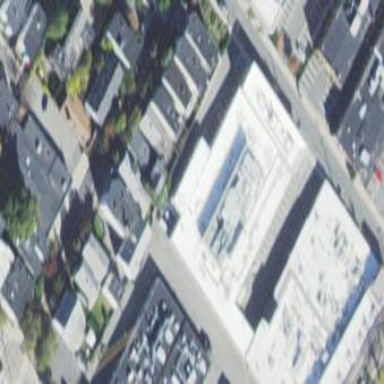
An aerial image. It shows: White-roofed commercial building.